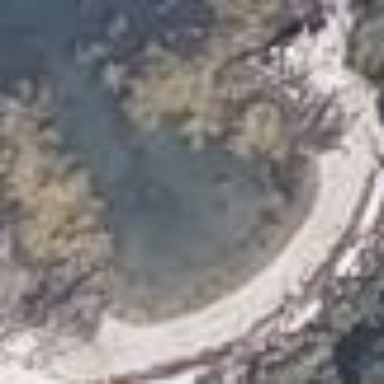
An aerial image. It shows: Sandy beach with tidal influence.